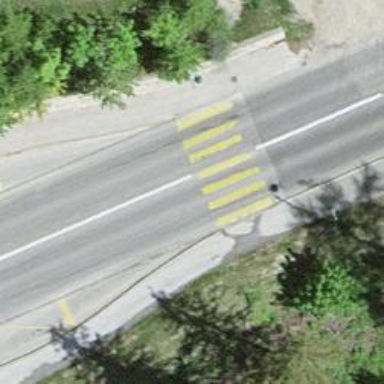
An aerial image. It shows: Uncontrolled zebra crossing.